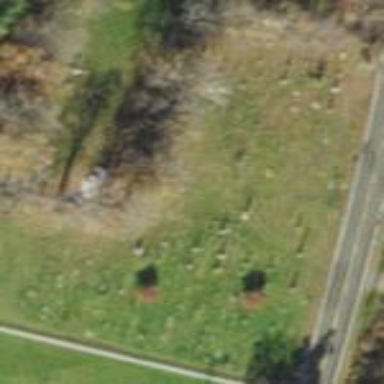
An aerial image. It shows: Cemetery.